Question: I've got a multi-part program (2 java files) that are supposed to do two things:
1. Make a deck of cards (with shuffle, deal, reset)
2. Create a poker game (making two decks of cards, other stuff...)
There's a barrier I'm hitting because of this Unhandled exception error, and I'm not even sure where it comes from. Error pictured below, source code below that.

.
'''
class PlayingCardException extends Exception {
/* Constructor to create a PlayingCardException object */
PlayingCardException (){
super ();
}
PlayingCardException ( String reason ){
super ( reason );
}
}
'''
.
/** class Decks represents : n decks of playing cards
* Use class Card to construct n * 52 playing cards!
*
* Do not add new data fields!
* Do not modify any methods
* You may add private methods
*/
'''
class Decks {
/* this is used to keep track of original n*52 cards */
private List<Card> originalDecks;
/* this starts with n*52 cards deck from original deck */
/* it is used to keep track of remaining cards to deal */
/* see reset(): it resets dealDecks to a full deck */
private List<Card> dealDecks;
/* number of decks in this object */
private int numberDecks;
/**
* Constructor: Creates n decks (52 cards each deck) of playing cards in
* originalDecks and copy them to dealDecks.
* initialize numberDecks=n
* Note: You need to catch PlayingCardException from Card constructor
* Use ArrayList for both originalDecks & dealDecks
* @throws PlayingCardException
*/
public Decks(int n) throws PlayingCardException
{
// implement this method!
this.originalDecks = new ArrayList<Card>();
this.dealDecks = new ArrayList<Card>();
int i, j, k;
numberDecks = n;
for (k=0;k<n;k++){
for (i=1;i<14;i++)
{
for(j=0;j<4;j++)
{
Card orcard = new Card(i,j);
originalDecks.add(orcard);
dealDecks.add(orcard);
}
}
}
}
}
'''
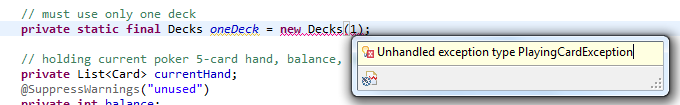
Answer: This checked exception is being declared in the constructor for the Decks class.
'''
public Decks(int n) throws PlayingCardException
'''
It is not a good idea to have constructors throw exceptions.
Are you even sure that the code in the constructor will throw this exception?
Try moving this code to another method which can be called in your main code.